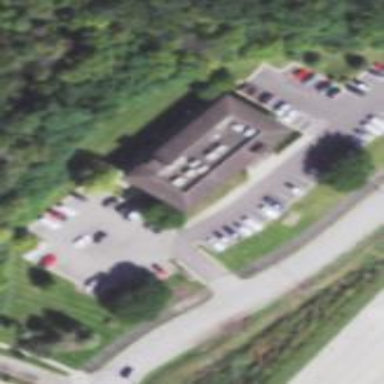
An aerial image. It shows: Building.